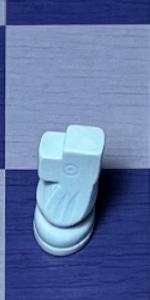
Label: Knight_White